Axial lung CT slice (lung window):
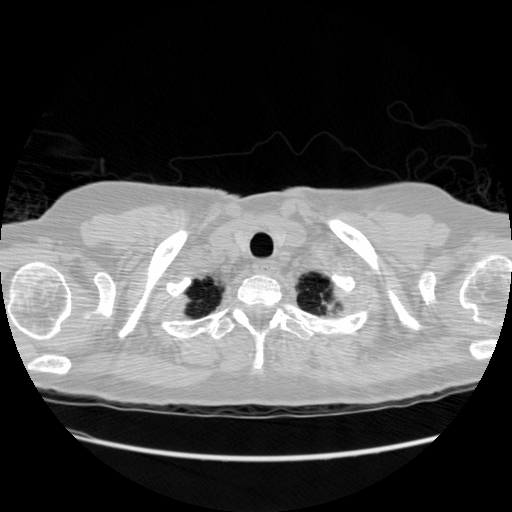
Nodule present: no